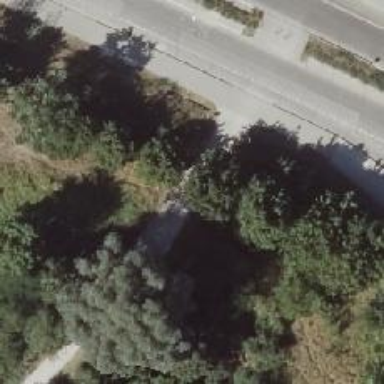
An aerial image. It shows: Footway.